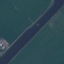
Land use / land cover class: River